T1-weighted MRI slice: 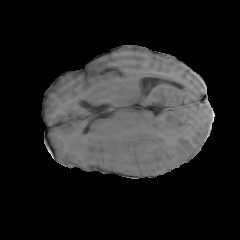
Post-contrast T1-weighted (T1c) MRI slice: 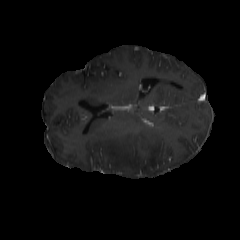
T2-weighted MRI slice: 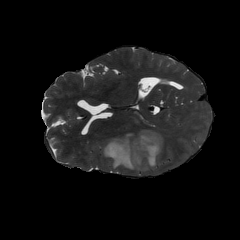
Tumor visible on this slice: yes